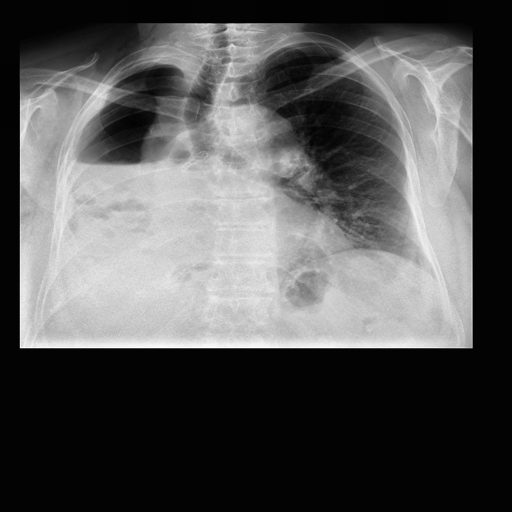
Finding: TUBERCULOSIS